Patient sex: F
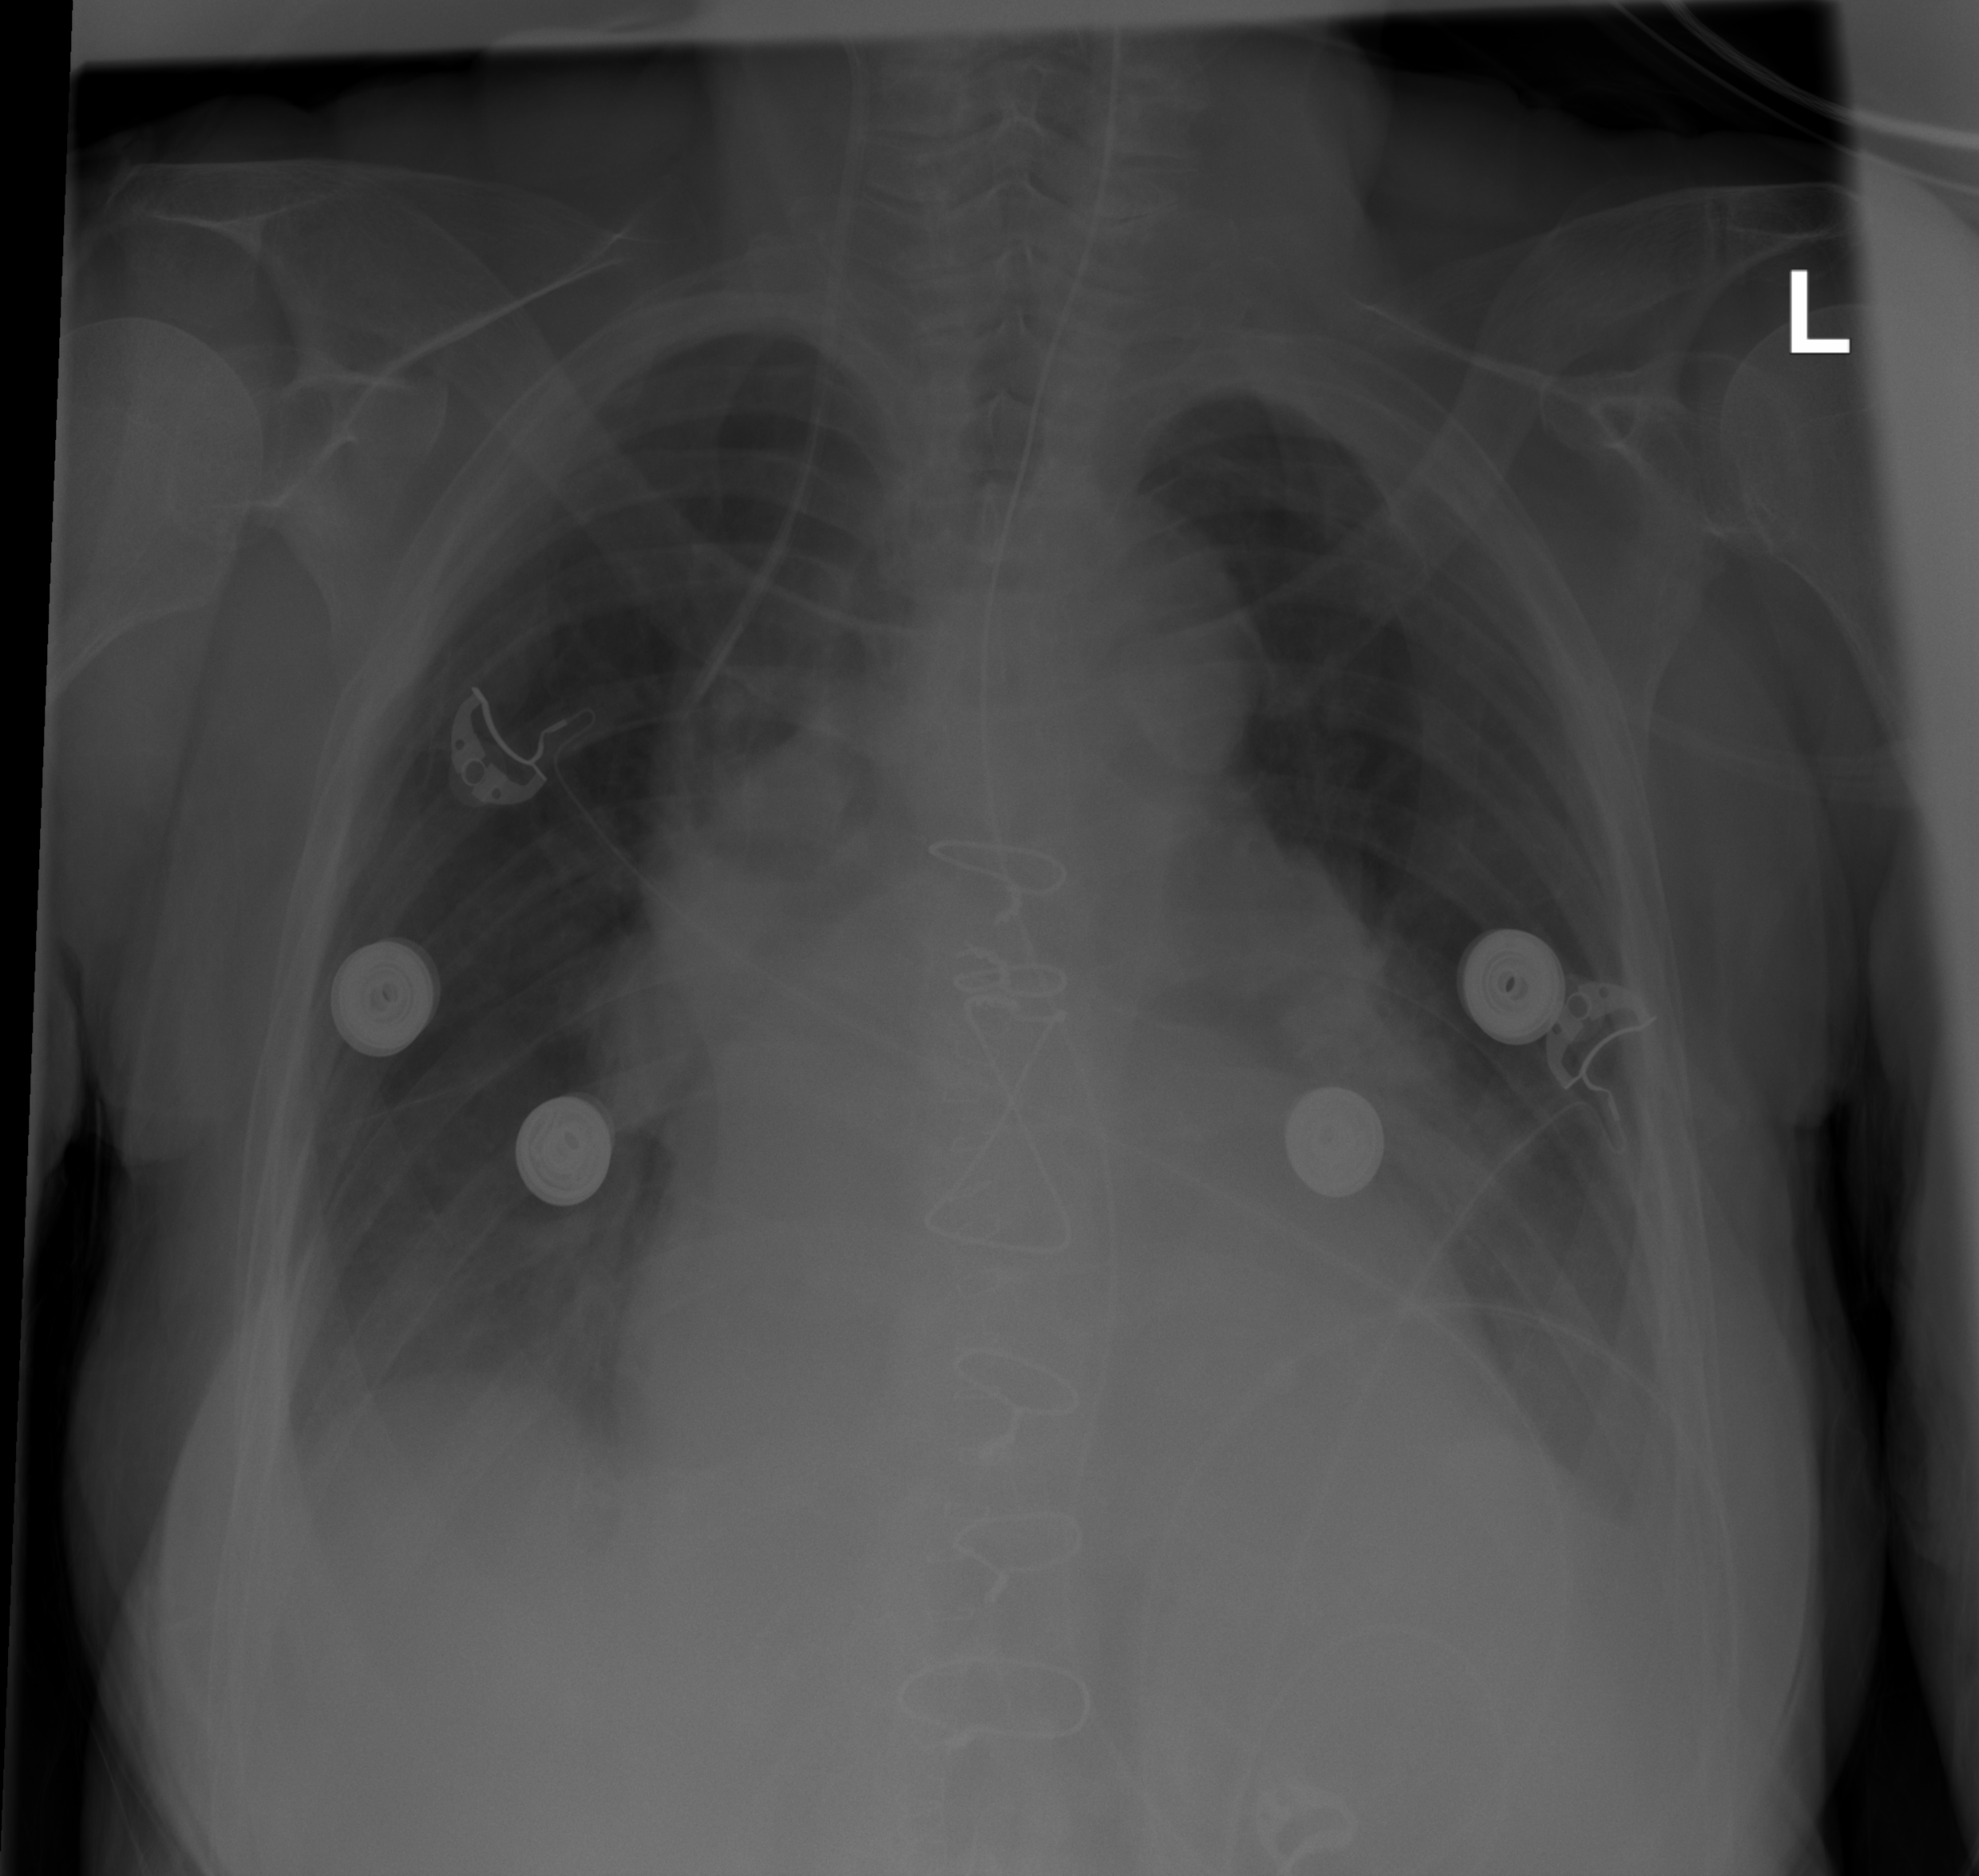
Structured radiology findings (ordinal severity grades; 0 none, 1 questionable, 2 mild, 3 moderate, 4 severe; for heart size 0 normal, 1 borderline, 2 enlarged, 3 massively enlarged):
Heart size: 0
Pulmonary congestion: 2
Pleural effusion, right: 0
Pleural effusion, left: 2
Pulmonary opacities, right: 0
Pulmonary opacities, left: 0
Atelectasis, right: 2
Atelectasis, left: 2